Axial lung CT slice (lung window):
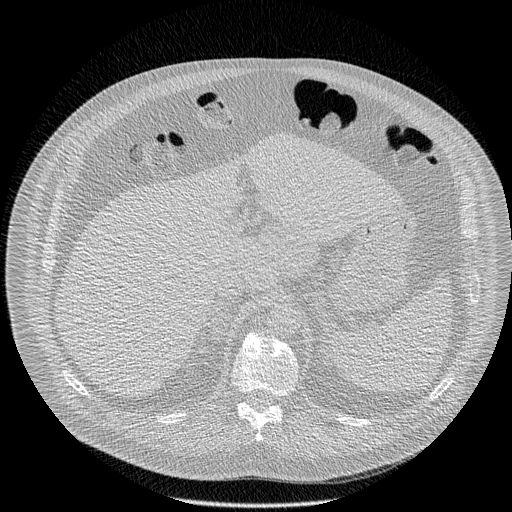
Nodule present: no